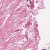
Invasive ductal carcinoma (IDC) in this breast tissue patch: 0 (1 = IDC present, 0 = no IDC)